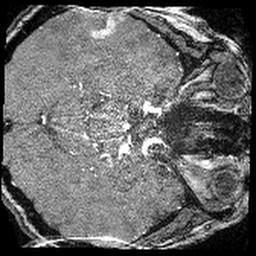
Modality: angio
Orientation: axial
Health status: ill
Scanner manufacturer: siemens
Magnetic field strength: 3 T
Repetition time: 0.022 s
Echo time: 0.00399 s